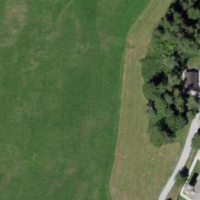
EUNIS habitat code: 24
Species observed at this site:
Polemonium caeruleum
Larix decidua